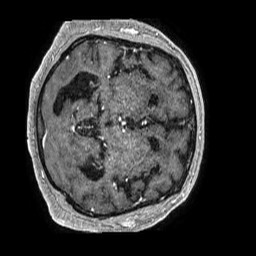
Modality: T1w
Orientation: axial
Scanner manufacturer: philips
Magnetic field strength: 1.5 T
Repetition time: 0.007605 s
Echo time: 0.003457 s